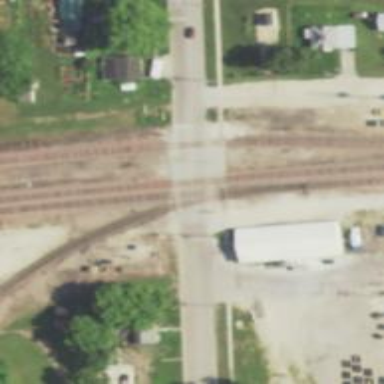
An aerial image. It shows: Railway level crossing.